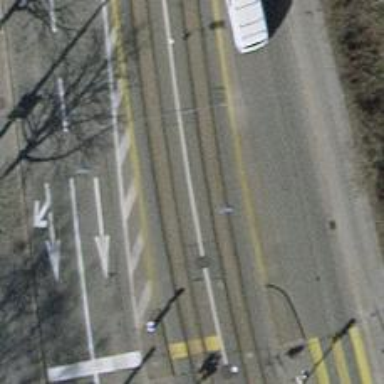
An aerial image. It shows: Tertiary road with asphalt surface. There is separate sidewalk along the road. The road has embedded tram rails and trolley wires.